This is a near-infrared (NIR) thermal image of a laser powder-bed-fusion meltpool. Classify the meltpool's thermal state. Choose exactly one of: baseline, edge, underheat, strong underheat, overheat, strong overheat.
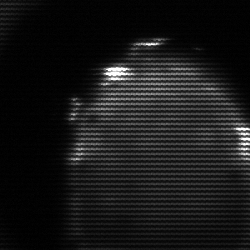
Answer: edge